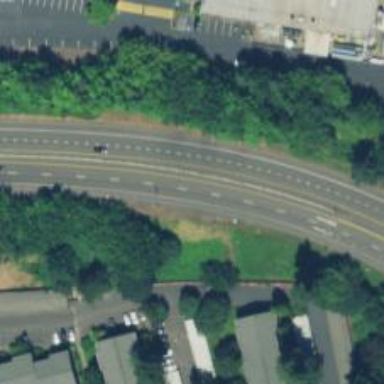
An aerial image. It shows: Trunk highway with expressway features.